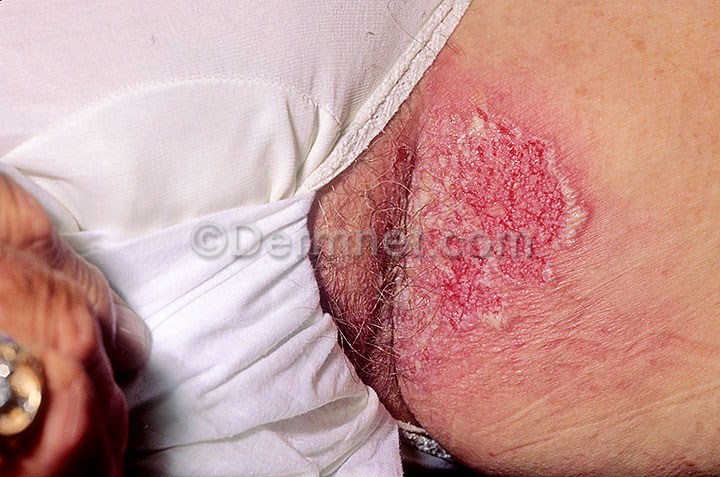
Disease: Bullous Disease Photos